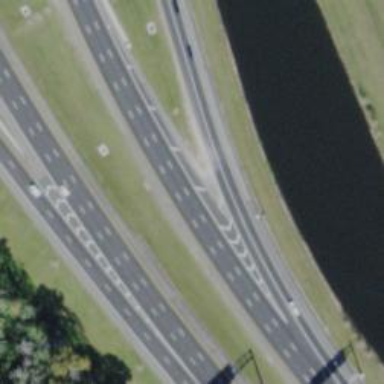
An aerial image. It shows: Motorway link with asphalt surface. The junction is parclo.